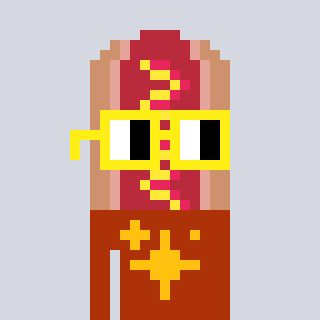
a pixel art character with square yellow glasses, a hotdog-shaped head and a hotbrown-colored body on a cool background